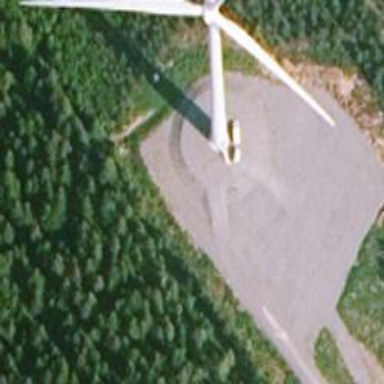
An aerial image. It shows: Wind power generator with wind turbines.